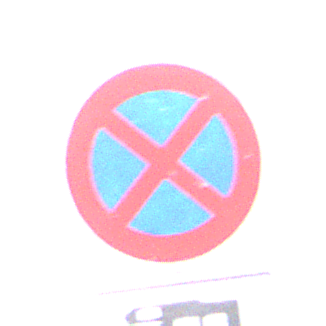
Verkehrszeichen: AbsolutesHalteverbot
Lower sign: HinweisDurchSinnbild23
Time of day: MorningAfternoon
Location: Outdoor (Nature)
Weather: Overcast
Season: NotSpecified
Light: Natural